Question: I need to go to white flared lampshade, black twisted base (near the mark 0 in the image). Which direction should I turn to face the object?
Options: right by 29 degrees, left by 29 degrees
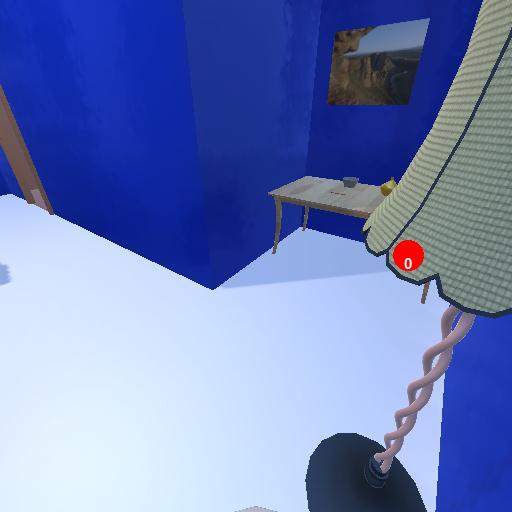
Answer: right by 29 degrees